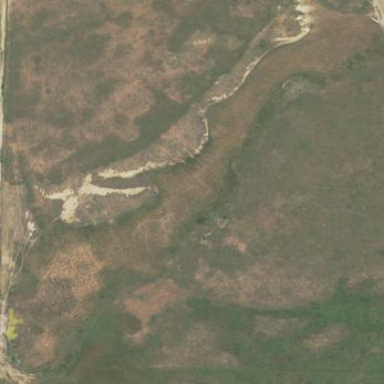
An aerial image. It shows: Marshy wetland area.